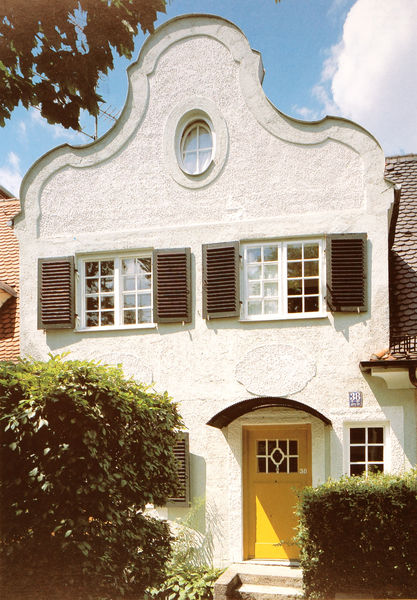
Titel: Haus der Wohnanlage München-Laim, Jörgstraße
Künstler: Theodor Fischer
Standort: München
Institution: Wohnanlage München-Laim
Schlagwörter: baum, blau, blätter, himmel, laub, schatten, weiß, wolken, gelb, grün, äste, braun, fenster, geschwungen, licht, schwarz, strasse, tür, dach, gebäude, haus, wolke, hochformat, wand, architektur, barock, stein, busch, büsche, gebüsch, sonne, sträucher, auge, familie, fensterlaeden, oval, rund, deutschland, farbig, bogen, fassade, giebel, sprossenfenster, farbe, hecke, bullauge, laden, läden, treppe, jugendstil, wohnung, detail, dichter, konservativ, stufen, erotik, foto, fotografie, photographie, eingang, fensterladen, wohnhaus, überdachung, eckig, sprossen, fenter, rundfenster, photo, villa, putz, verputzt, hubi, farbfoto, tur, geschweift, vordach, rundung, wohnen, bau, schindeln, post, haustür, antenne, bauwerk, okulus, lunette, reihenhaus, stiegen, gesprenge, fensterkreuze, blendfassade, ochsenauge, höppl, stiege, bogne, siedlungshaus, hausnummer, put, 38, rhaus, fenysterlädem, gelbe tür, mazzanine, abdach, ovales fenster, puz, sparrenfenster, tür fenster gelb